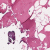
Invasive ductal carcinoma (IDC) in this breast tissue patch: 0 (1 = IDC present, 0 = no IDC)